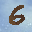
Label: 6